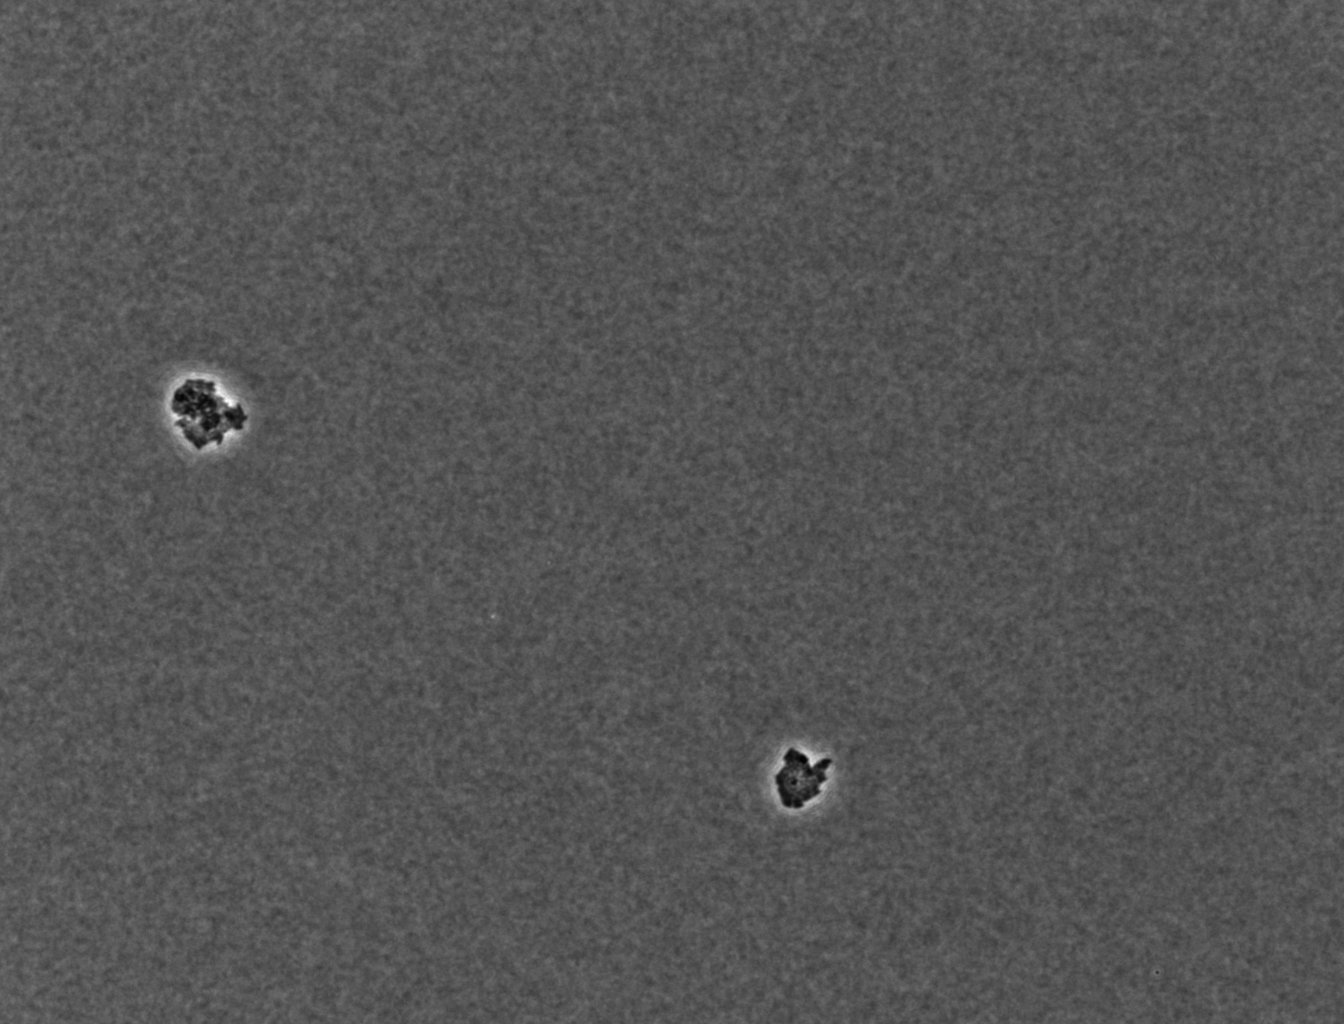
various_fewshot